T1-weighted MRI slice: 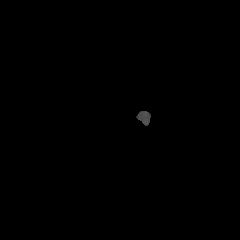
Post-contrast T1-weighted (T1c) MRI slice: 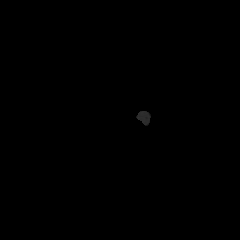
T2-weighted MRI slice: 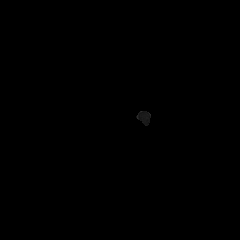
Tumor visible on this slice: no